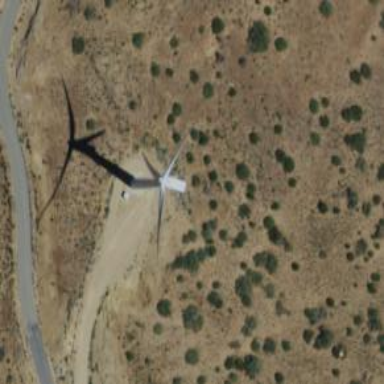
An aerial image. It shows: Wind generator powered by horizontal axis wind turbine.